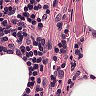
Metastatic tissue present: no